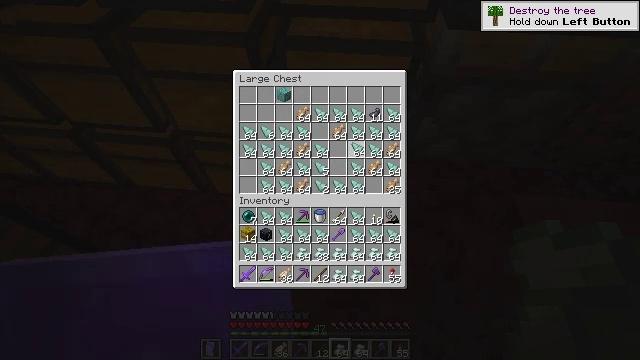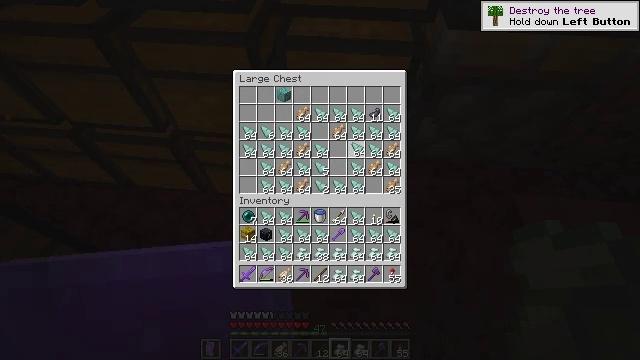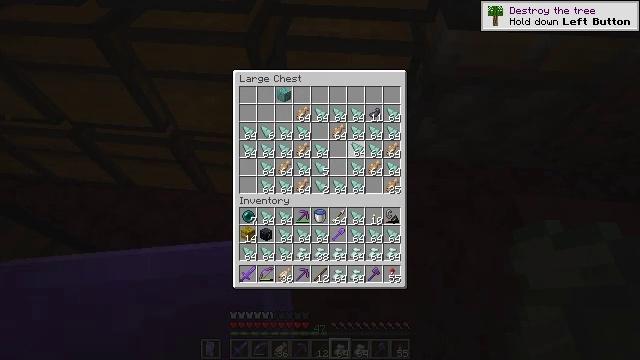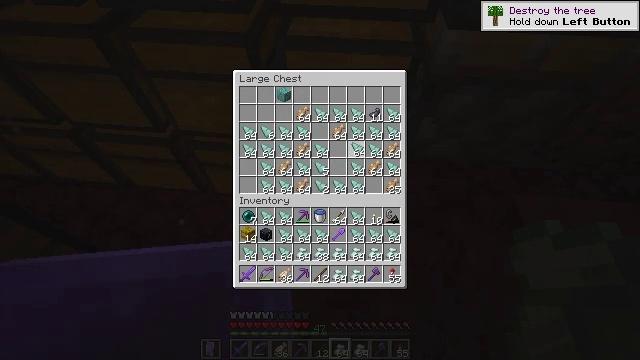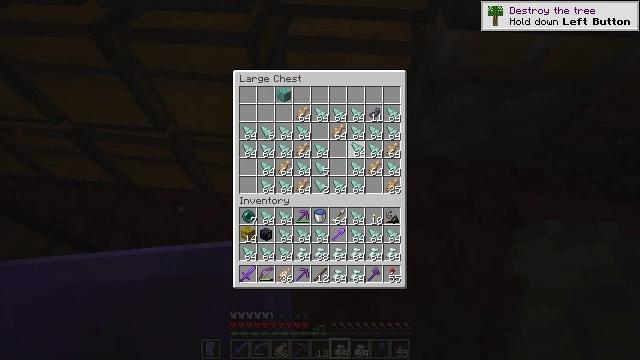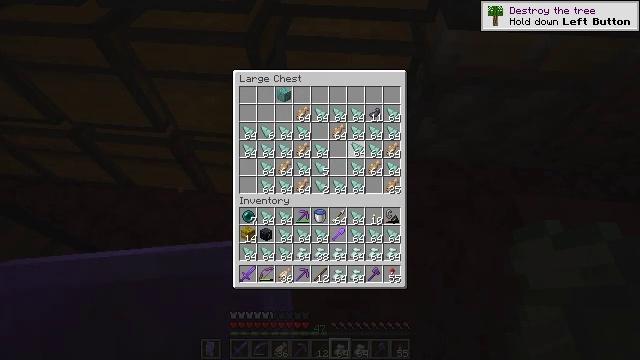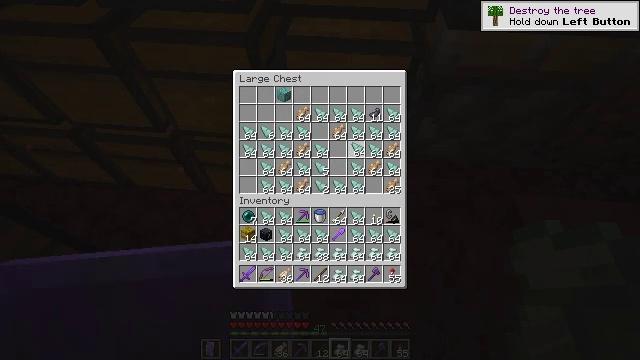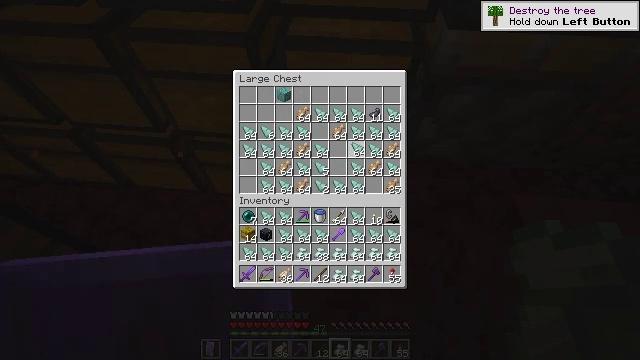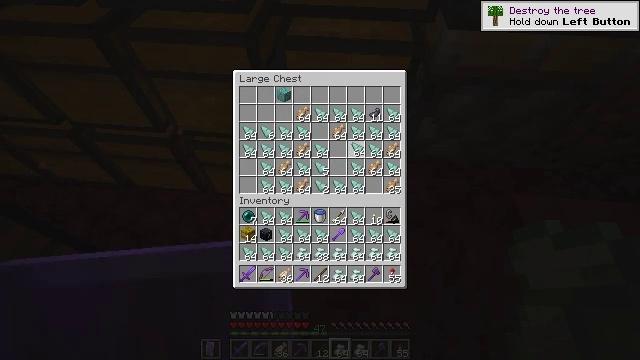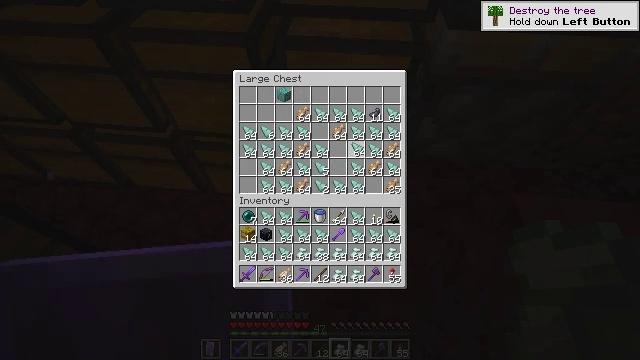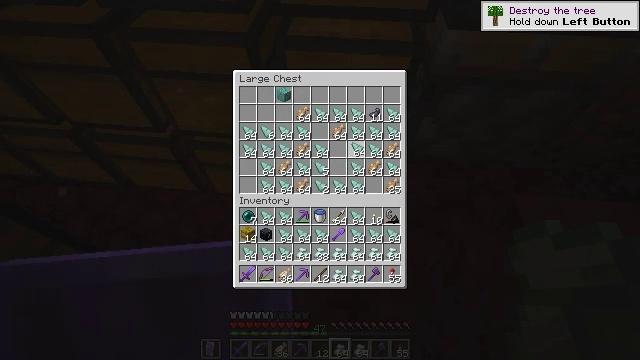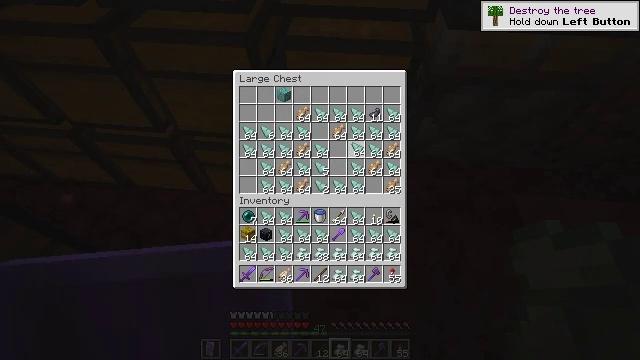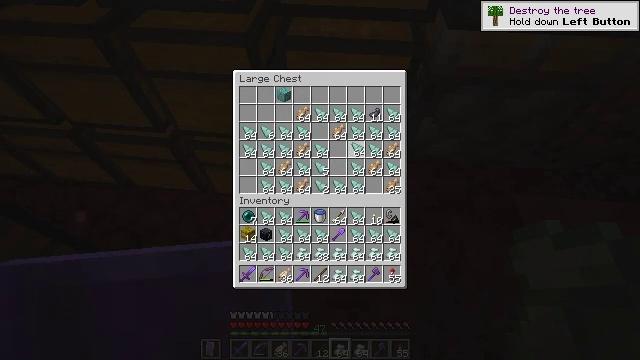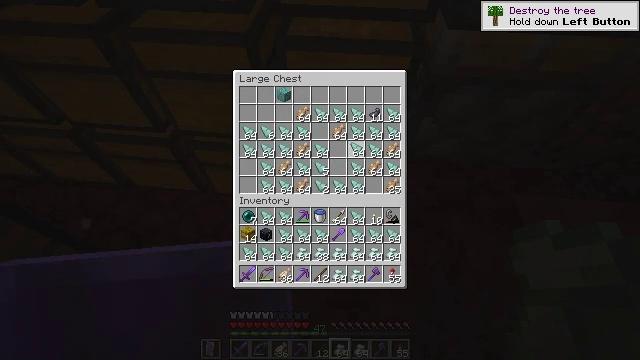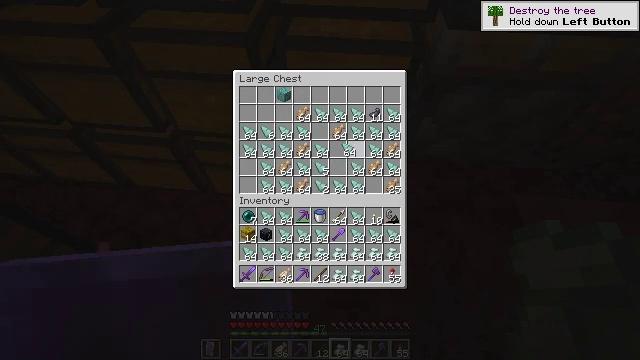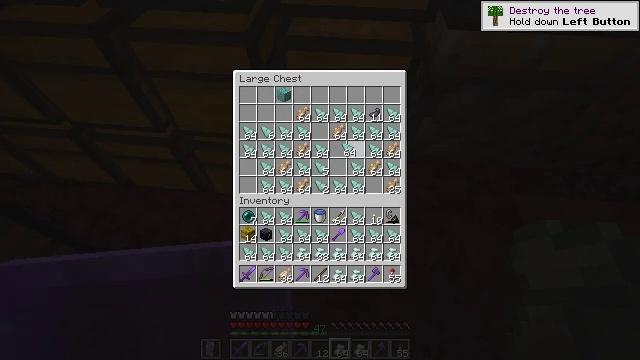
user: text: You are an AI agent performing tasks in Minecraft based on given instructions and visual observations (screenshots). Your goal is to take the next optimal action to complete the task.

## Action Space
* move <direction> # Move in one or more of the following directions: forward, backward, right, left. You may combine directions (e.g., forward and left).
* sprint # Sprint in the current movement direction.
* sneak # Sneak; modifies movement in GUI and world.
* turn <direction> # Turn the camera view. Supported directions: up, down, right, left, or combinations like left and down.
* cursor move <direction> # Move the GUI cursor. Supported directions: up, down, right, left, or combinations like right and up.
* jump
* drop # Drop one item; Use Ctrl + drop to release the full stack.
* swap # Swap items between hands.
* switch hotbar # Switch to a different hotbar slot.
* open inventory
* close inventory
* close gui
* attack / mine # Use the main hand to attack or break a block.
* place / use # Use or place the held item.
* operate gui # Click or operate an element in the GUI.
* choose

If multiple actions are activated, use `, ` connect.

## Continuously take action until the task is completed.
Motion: motion action
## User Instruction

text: Form a sea lantern in the crafting grid.
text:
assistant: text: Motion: sneak, attack / mine
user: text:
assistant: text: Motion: sneak, attack / mine
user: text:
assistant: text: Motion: sneak
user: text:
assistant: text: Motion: sneak
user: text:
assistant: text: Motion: sneak
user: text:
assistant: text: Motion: sneak
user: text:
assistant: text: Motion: sneak
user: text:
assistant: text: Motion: sneak
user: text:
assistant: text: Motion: no_op
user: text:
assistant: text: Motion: no_op
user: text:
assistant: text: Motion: no_op
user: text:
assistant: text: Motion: no_op
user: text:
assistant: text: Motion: no_op
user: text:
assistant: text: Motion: turn left
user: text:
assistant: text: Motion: no_op
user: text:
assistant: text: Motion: no_op
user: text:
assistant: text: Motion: no_op
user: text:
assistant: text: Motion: no_op
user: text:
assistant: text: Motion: no_op
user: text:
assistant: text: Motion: no_op
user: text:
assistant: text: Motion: no_op
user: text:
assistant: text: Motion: no_op
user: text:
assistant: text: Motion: no_op
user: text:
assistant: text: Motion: no_op
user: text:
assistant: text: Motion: no_op
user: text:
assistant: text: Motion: no_op
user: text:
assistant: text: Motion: attack / mine
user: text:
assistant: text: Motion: attack / mine
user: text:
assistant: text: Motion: no_op
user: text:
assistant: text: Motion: no_op